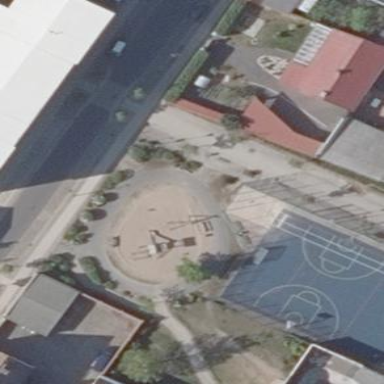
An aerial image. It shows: Playground area for leisure land.